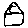
Label: house